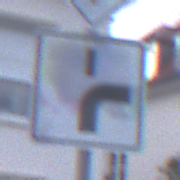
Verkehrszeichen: VerlaufVorfahrtsstrasse8
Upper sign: Vorfahrtsstrasse
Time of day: SunriseSunset
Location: Outdoor (Urban)
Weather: PartlyCloudy
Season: NotSpecified
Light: Natural